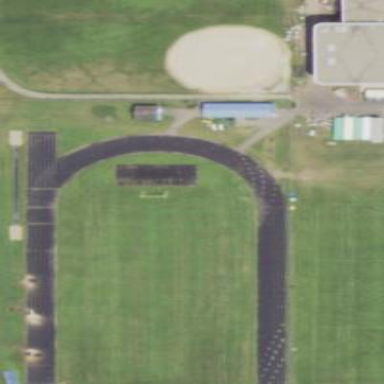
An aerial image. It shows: Track in leisure land.